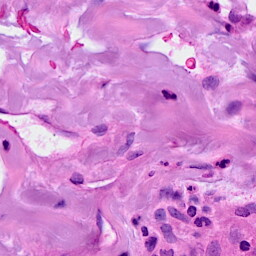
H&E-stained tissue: Breast